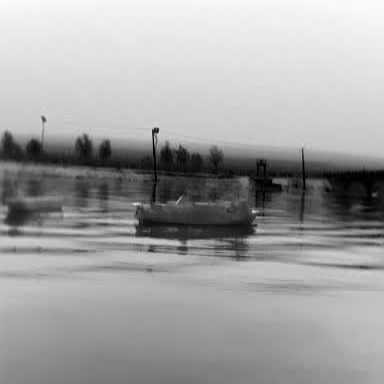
There is a container_ship in the infrared image.